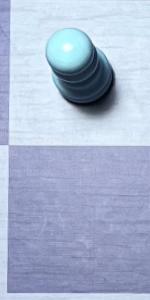
Label: Empty